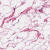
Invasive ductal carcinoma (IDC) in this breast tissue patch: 0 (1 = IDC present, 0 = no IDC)